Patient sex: M
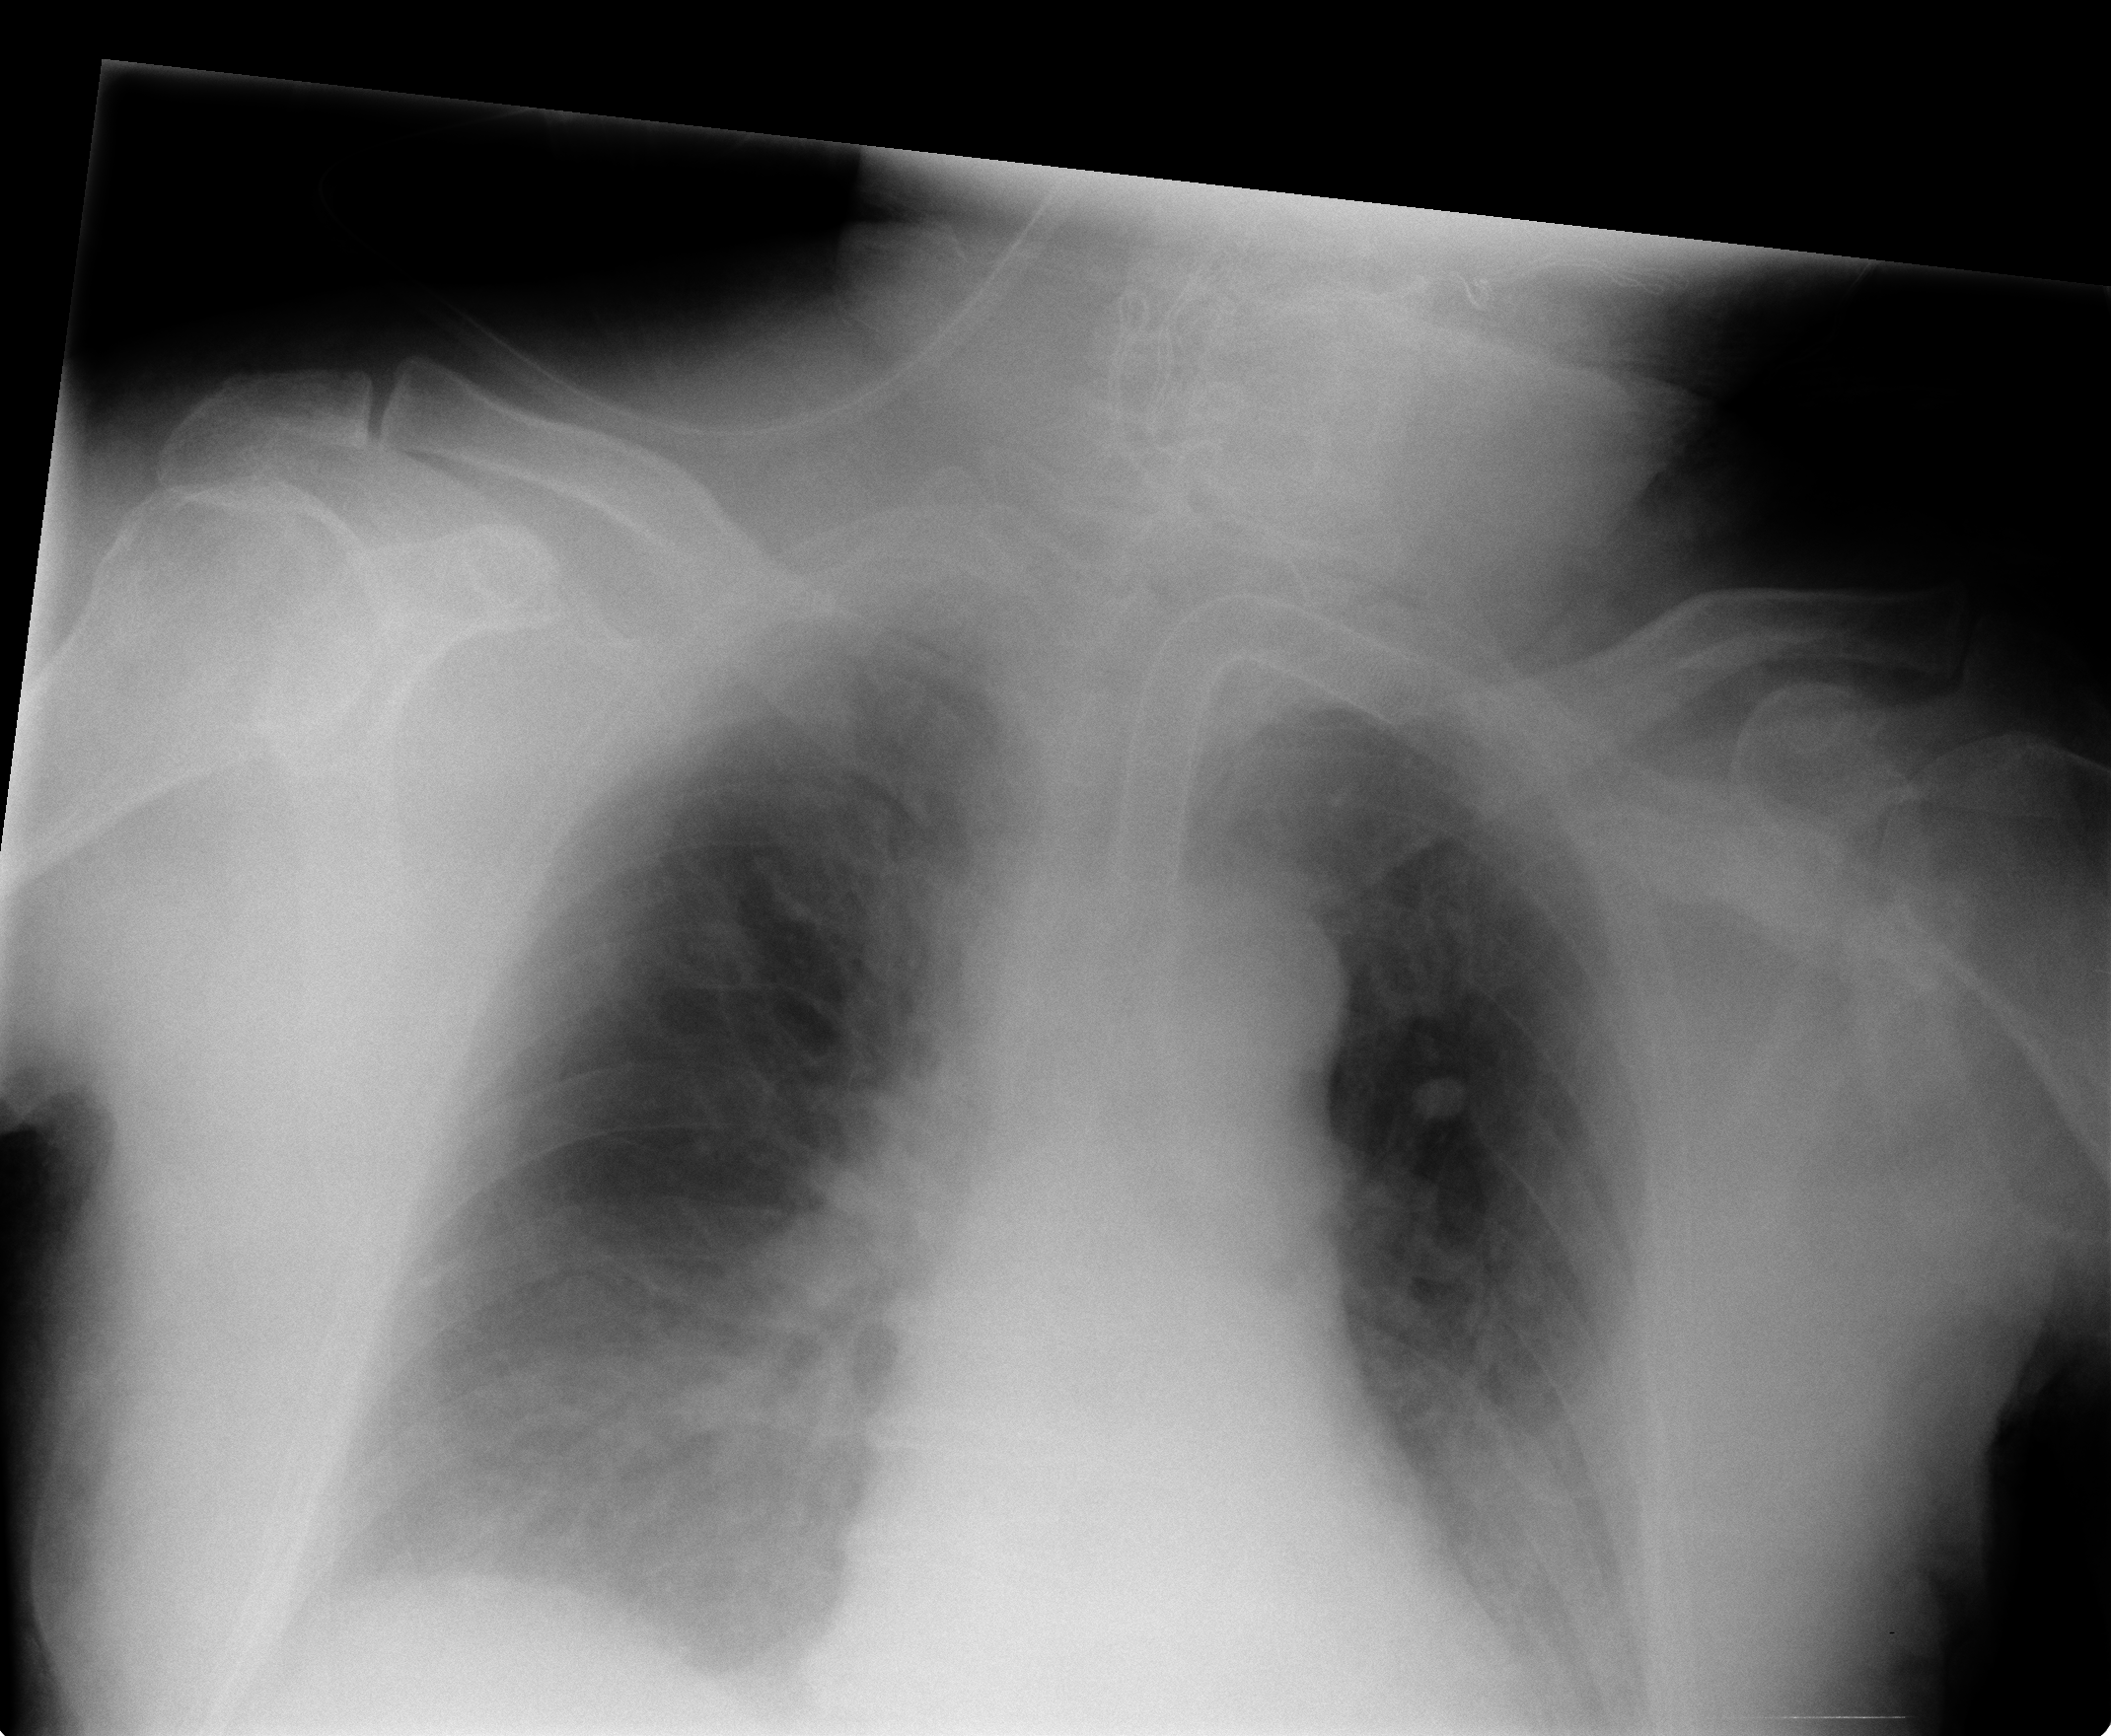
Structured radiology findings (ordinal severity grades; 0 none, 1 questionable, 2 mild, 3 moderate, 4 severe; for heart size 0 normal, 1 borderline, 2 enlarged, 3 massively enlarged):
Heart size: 0
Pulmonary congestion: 0
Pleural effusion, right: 1
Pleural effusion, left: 1
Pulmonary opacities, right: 0
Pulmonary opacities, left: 0
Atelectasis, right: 2
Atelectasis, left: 2